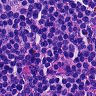
Metastatic tissue present: no